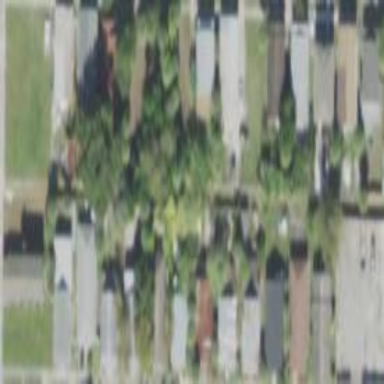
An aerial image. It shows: Residential area consisting of single-family homes.